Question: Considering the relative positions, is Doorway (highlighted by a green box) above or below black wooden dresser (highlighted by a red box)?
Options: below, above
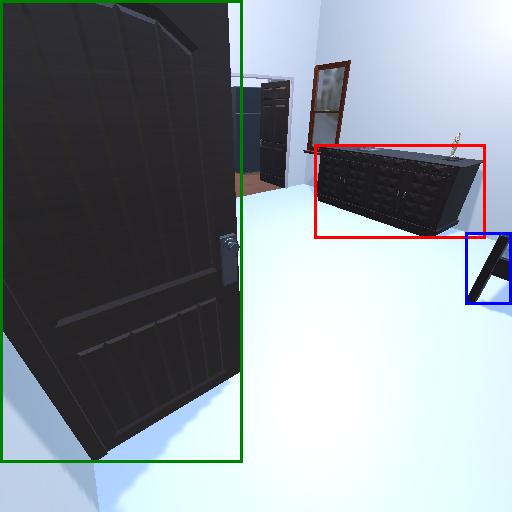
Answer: below